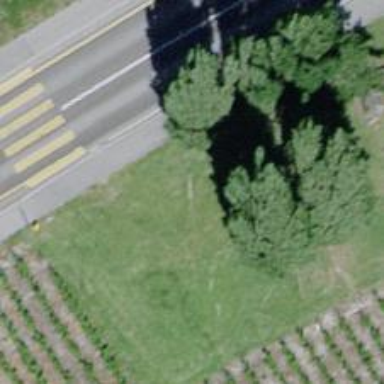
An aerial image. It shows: Footway covered with grass.